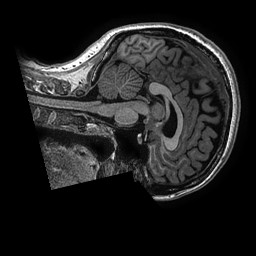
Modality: T1w
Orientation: sagittal
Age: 38
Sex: female
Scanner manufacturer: ge
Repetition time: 0.00733 s
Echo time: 0.003 s